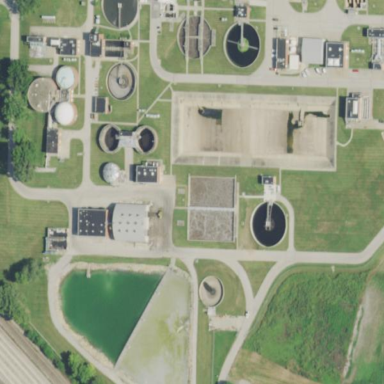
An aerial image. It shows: Wastewater plant surrounded by fence.